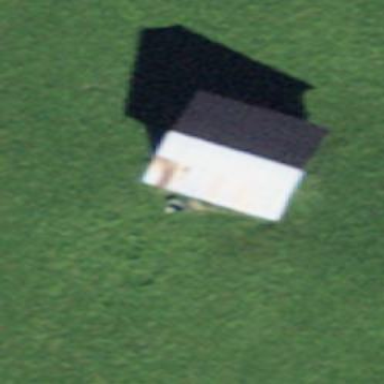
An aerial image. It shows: Rural barn.